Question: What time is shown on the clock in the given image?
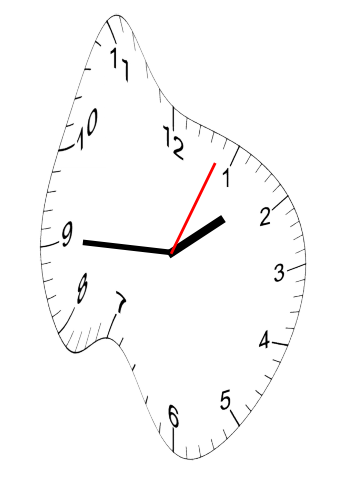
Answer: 01:45:04